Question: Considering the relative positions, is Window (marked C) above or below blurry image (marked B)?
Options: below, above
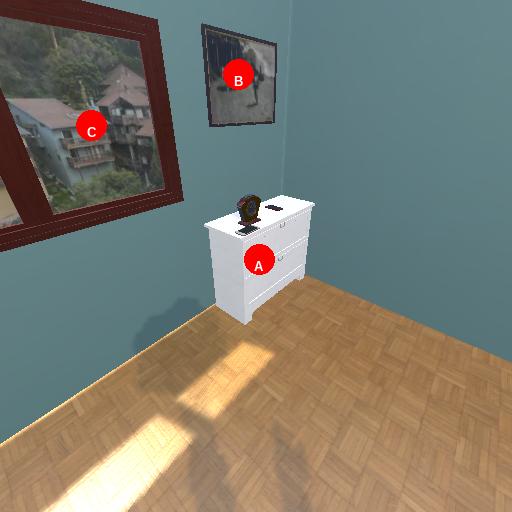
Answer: below